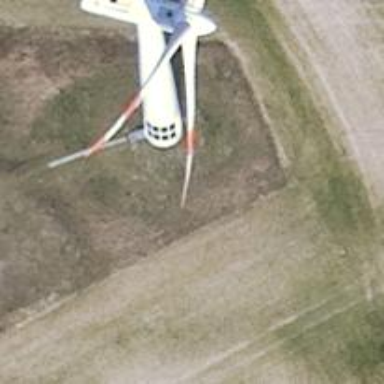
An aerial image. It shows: Wind generator using wind turbines manufactured by Vestas.